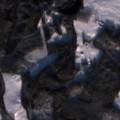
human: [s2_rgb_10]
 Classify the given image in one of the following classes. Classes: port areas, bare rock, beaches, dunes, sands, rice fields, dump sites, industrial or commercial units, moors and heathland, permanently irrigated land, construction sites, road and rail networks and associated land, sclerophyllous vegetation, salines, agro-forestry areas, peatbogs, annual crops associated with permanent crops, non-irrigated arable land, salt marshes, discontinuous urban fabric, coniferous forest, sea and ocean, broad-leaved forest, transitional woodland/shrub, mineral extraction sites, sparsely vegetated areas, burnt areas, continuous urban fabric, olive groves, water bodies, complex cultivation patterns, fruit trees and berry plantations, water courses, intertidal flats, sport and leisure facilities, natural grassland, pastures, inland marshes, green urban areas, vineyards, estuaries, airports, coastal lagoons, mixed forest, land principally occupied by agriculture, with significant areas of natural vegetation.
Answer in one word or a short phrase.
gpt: non-irrigated arable land, coniferous forest, mixed forest